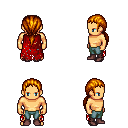
a pixel art fantasy rpg character, male body template, human, tanned skin, red tattered cape, teal pants, dark blonde ponytail hairstyle, maroon shoes, four views (front, back, left, right), 2x2 character sprite sheet, small pixel art, hard edges, no anti-aliasing